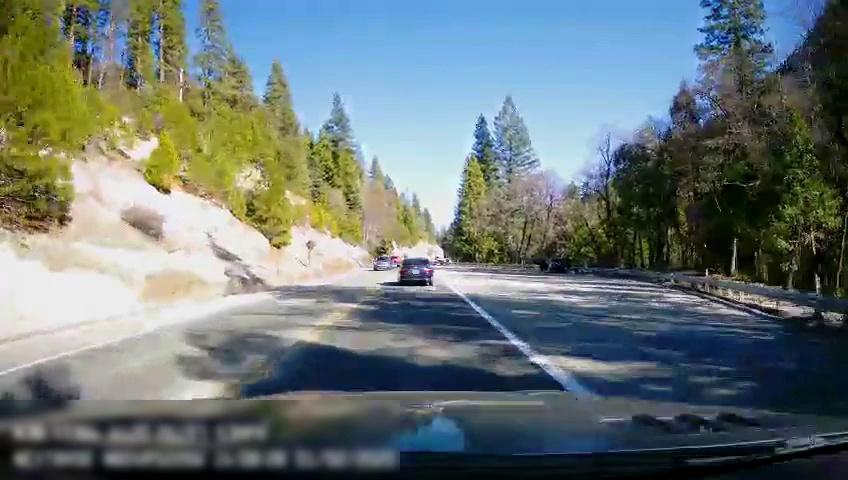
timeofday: Day
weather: Sunny
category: Drivable Space
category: Vehicles | Car
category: Vehicles | SUV
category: Vehicles | Car
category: Vehicles | Car
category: Lanes | Opposite Lane
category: Lanes | Current Lane
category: Lanes | Current Lane